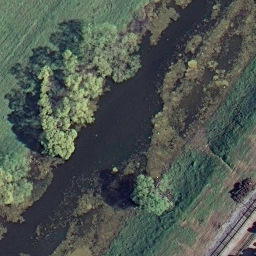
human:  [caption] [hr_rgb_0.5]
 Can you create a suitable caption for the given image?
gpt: Lots of green plants flourish on both banks of the river .

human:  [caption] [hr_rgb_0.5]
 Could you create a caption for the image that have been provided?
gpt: Green plants flourish on both banks of the river .

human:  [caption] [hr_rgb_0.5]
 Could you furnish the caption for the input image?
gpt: A river with some plants on one bank and a road on the other side .

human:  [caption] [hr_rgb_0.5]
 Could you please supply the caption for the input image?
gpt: It is a river with some plants on one bank and a road on the other side .

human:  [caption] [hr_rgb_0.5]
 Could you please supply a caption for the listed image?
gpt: A river the area with some plants on one bank and a road on the other side .